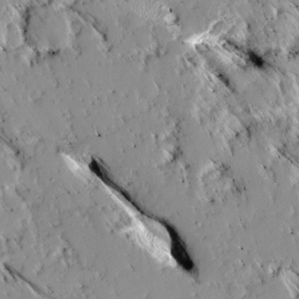
Label: non_frost